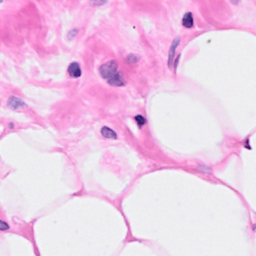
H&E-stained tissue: Breast